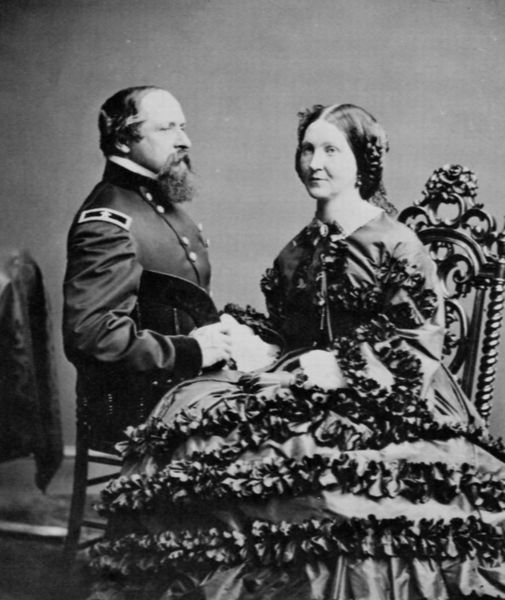
Titel: General James B. und Mrs. Ricketts
Künstler: Mathew B. Brady
Schlagwörter: mann, weiß, sitzen, frau, frisur, grau, haar, hut, jahrhundertwende, kleid, mund, nase, profil, raum, schwarz, stuhl, stühle, tisch, ornament, rock, bart, wand, architektur, augen, kragen, ärmel, hände, innenraum, portrait, porträt, tischdecke, haare, paar, schleifen, scheitel, lehne, zopf, dekor, verzierung, stufen, rüschen, knöpfe, foto, fotografie, schwarz-weiß, uniform, soldat, epauletten, abzeichen, photo, biedermeier, ehepaar, ehe, general, preußen, reifrock, schulterklappe, ankleidezimmer, beziehung, profilbild, rüschne, goati, rüschenkleid, händehaltend, ende 19. jhd., ancient, goldene hochzeit